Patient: sex F, age 76
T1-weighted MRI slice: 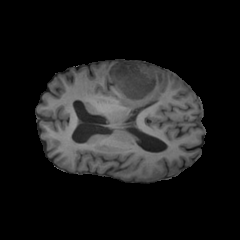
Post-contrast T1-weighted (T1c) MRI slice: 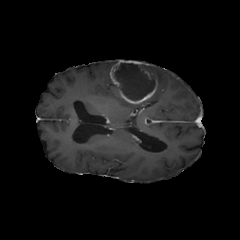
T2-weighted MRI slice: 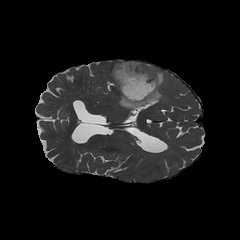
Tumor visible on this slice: yes
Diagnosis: Glioblastoma, IDH-wildtype
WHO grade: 4